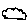
Label: cloud